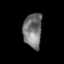
Tissue: prostate
Cell type: T cells
Senescence score: 0.7064
Nuclear area (px): 630
Mean DAPI intensity: 118.194